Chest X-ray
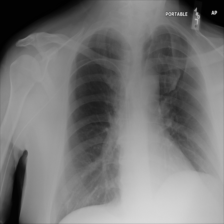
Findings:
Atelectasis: negative
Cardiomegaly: negative
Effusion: negative
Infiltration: negative
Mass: negative
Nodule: negative
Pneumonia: negative
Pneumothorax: negative
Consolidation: negative
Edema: negative
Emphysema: negative
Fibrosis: negative
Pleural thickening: negative
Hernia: negative